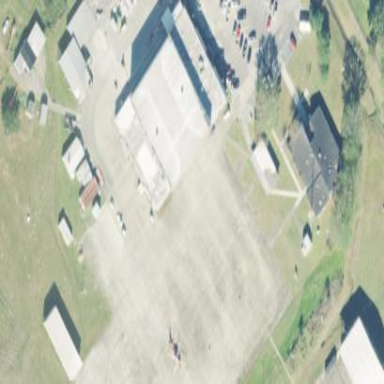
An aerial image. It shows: Hangar building located at airport.